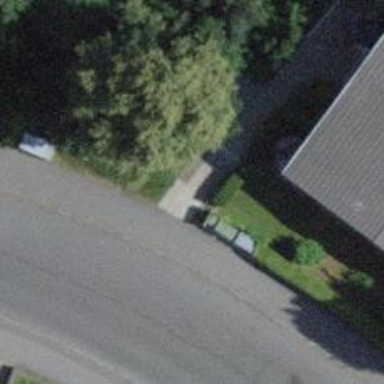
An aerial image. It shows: Road with steps.